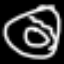
Label: donut